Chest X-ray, AP view. Patient: 19 years old, sex M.
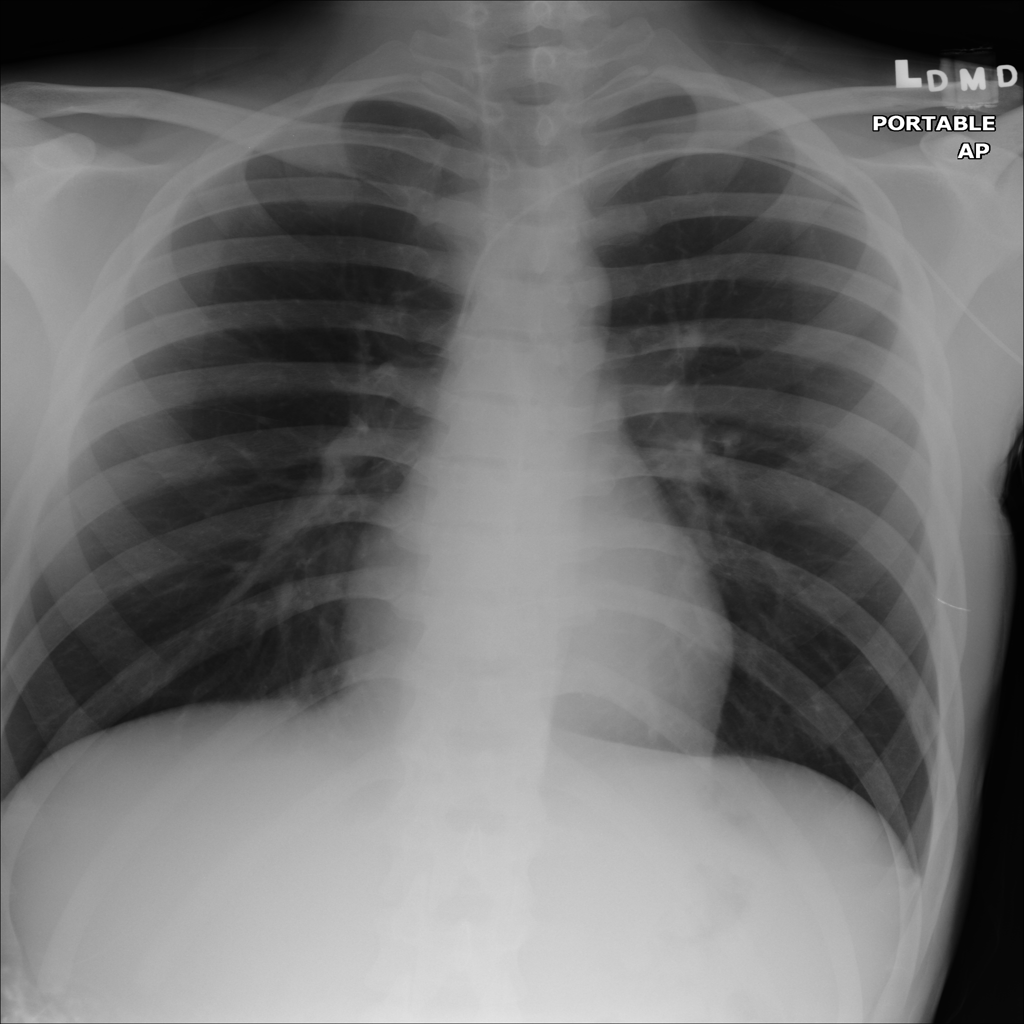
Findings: No Finding